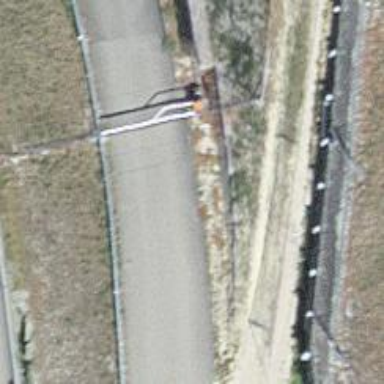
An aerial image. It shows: Lift gate barrier.